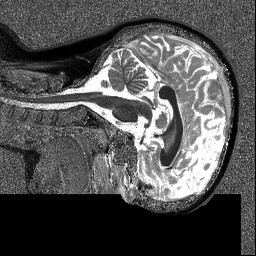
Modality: T1map
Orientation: sagittal
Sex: female